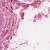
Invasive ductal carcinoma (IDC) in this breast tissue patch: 0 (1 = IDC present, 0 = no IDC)